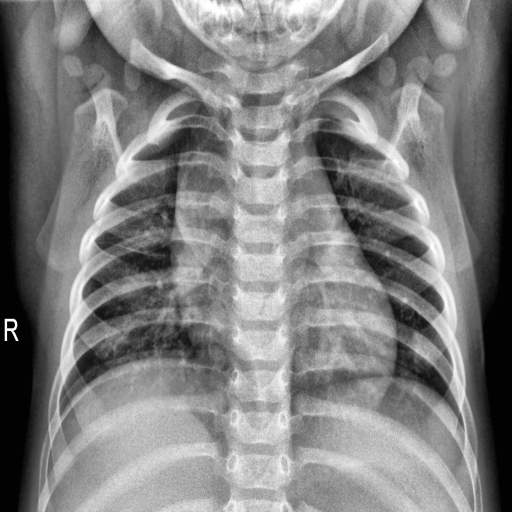
Finding: NORMAL